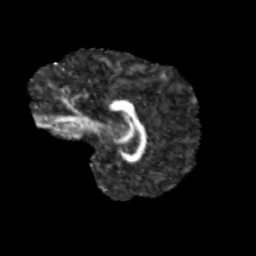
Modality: FA
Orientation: sagittal
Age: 12
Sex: female
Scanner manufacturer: siemens
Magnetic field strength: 3 T
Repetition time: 3.8 s
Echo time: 0.07 s